Тяжелая гибкая и неупругая цепь длиной $L$ висит почти симметрично на легком шкиве, который может вращаться относительно неподвижной горизонтальной оси, как показано на рисунке.
Чему равна скорость цепи в момент, когда она покидает шкив?
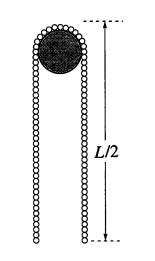
Ответ: $$ \sqrt{L g} / 2 \approx 0.71 \sqrt{L g} $$
Темы:
T, ★★, Механика, Динамика, 200 задач, Протяженный объект